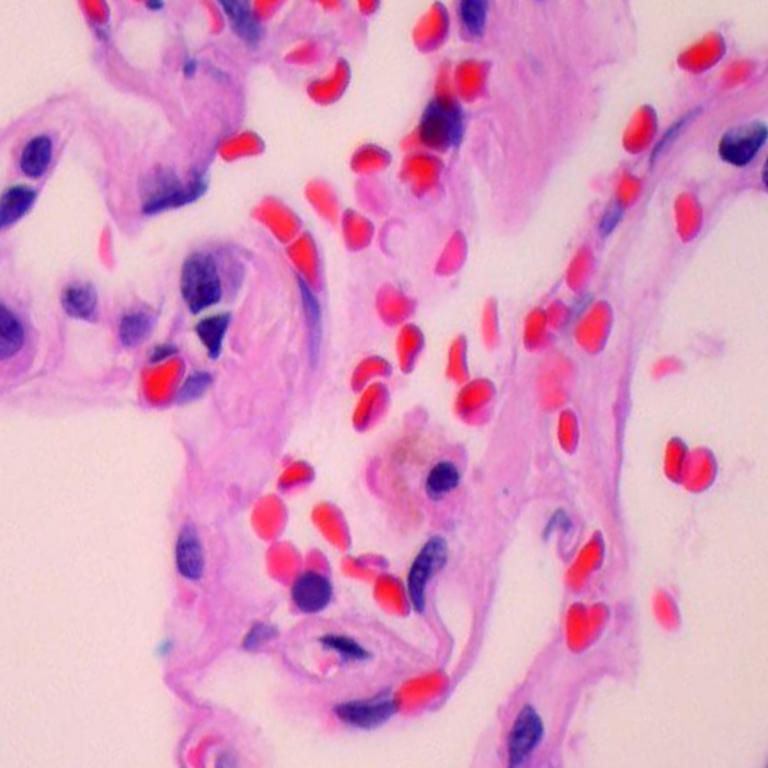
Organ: lung
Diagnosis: benign